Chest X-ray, PA view. Patient: 45 years old, sex F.
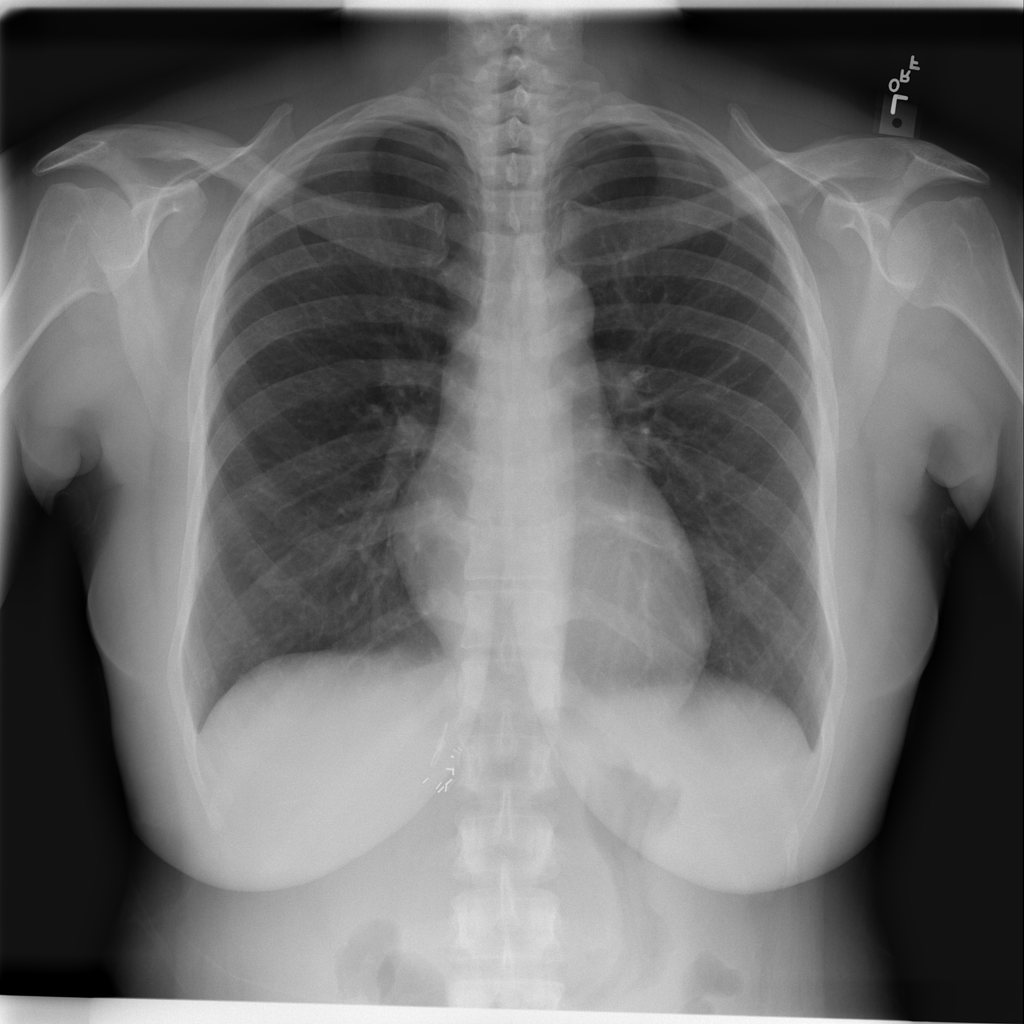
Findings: No Finding